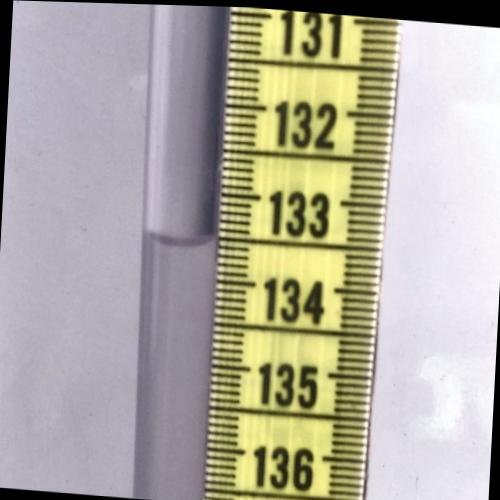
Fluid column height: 133.6 cm